Question: How many ricochets will a ball launched from (1.0, 1.0) at 60° need to hit the target at (7.0, 11.0)? The ball reflects perfectly off the arena walls and mirror-obstacles.
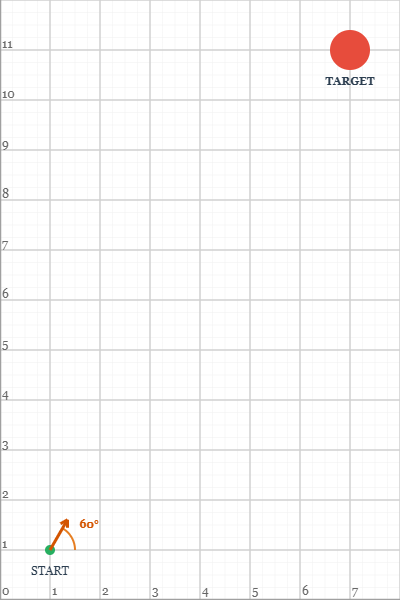
Answer: 0